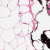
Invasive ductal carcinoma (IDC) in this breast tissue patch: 0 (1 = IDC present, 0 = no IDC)